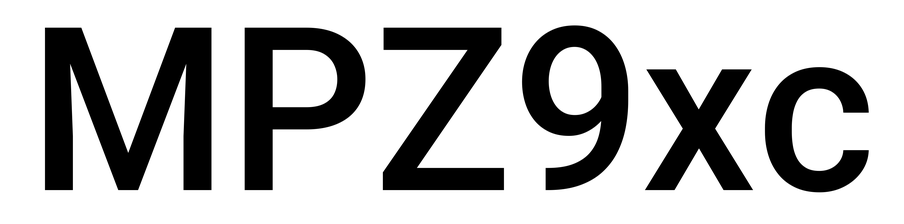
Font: Roboto_Medium